Interaction volume radius: 5 \u00c5
Interaction volume height: 20 \u00c5
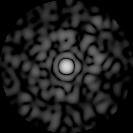
Disorder parameter: 0.7958